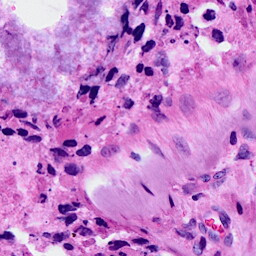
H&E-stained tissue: Breast